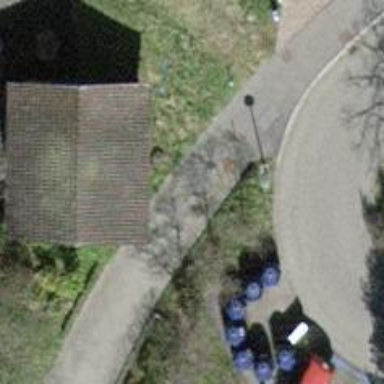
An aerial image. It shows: Bollard barrier.